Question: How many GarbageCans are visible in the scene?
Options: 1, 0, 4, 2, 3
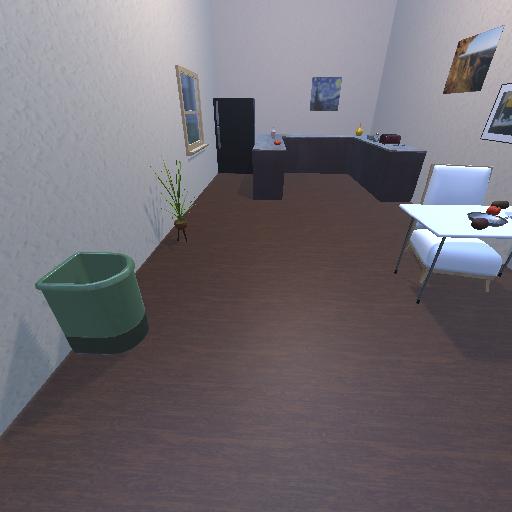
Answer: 1